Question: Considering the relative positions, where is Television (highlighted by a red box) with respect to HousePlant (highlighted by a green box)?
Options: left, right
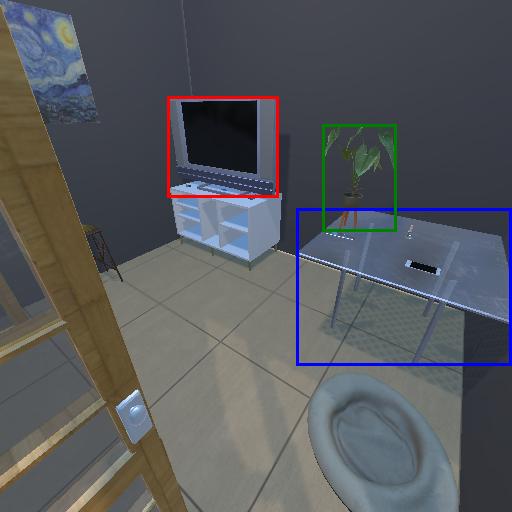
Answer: left